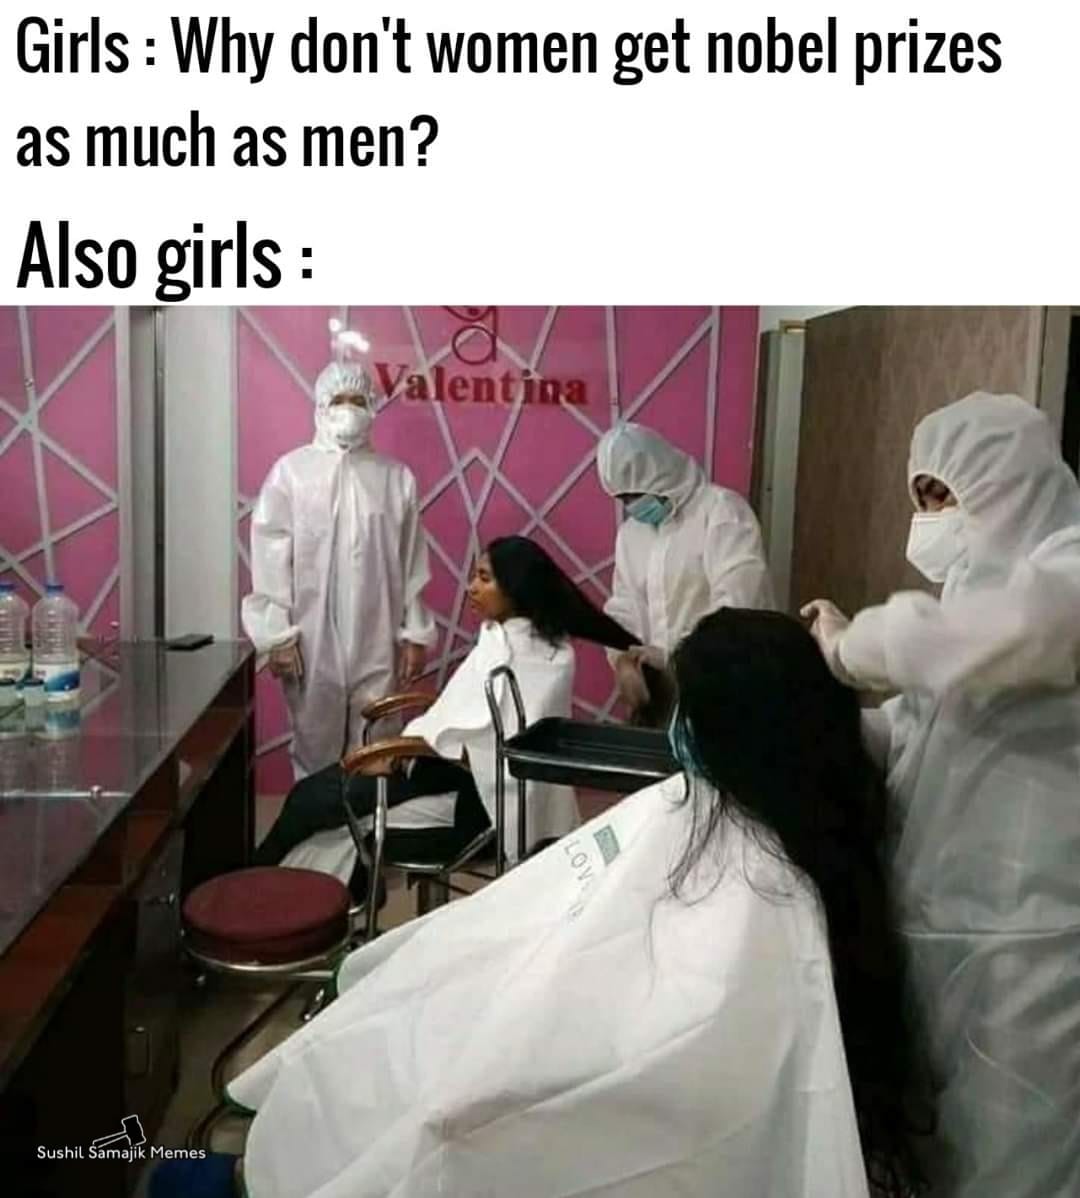
Caption: Girls : Why don't women get nobel prizes as much as men ?     Also girls :
Label: hate